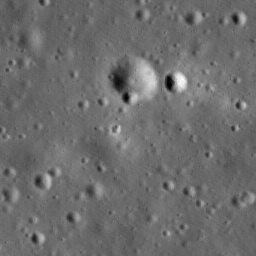
Host type: hard_negative
Lunar coordinates: latitude -19.541, longitude 147.246